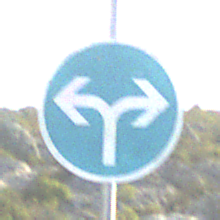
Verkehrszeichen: VorgeschriebeneFahrtrichtungRechtsOderLinks
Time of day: SunriseSunset
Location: Outdoor (Nature)
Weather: PartlyCloudy
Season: NotSpecified
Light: Natural